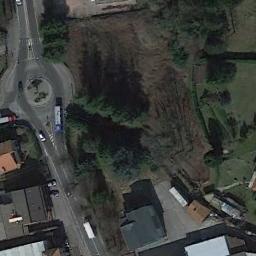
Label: roundabout